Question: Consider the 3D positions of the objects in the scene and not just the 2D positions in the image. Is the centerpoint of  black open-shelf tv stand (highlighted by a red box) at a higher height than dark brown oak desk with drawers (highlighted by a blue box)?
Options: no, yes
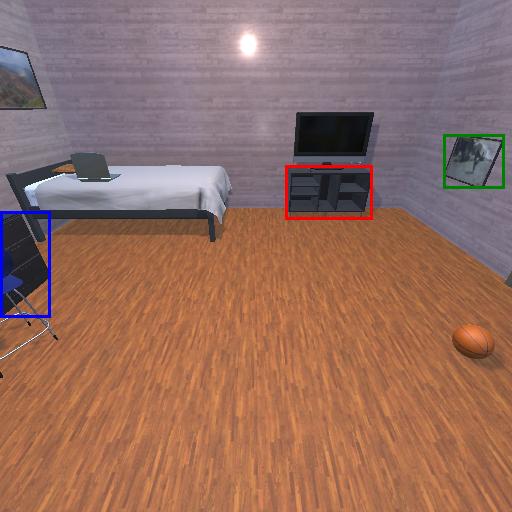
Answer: no